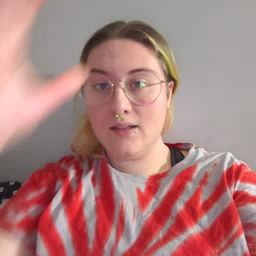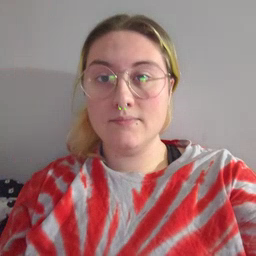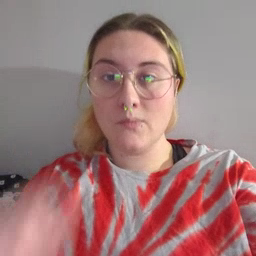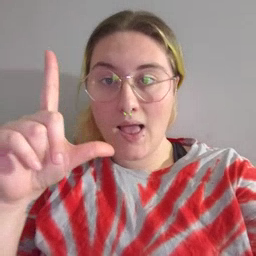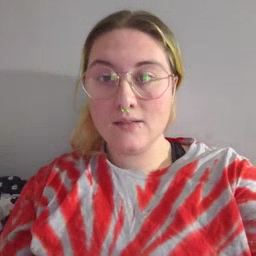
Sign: wake